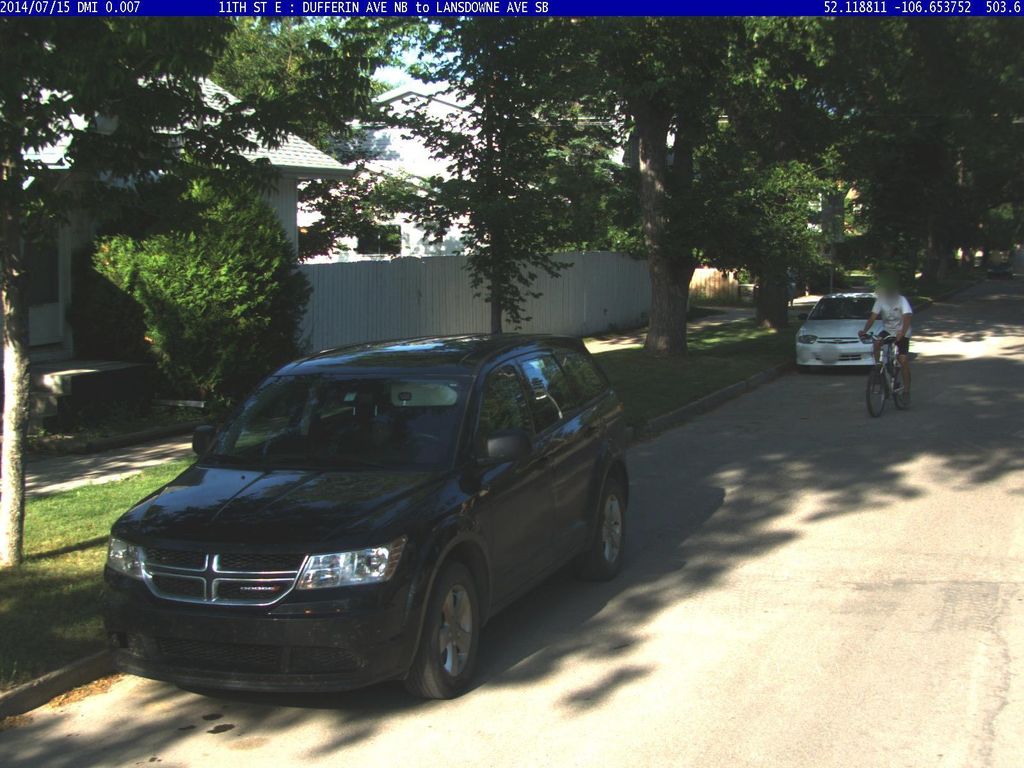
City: saskatoon